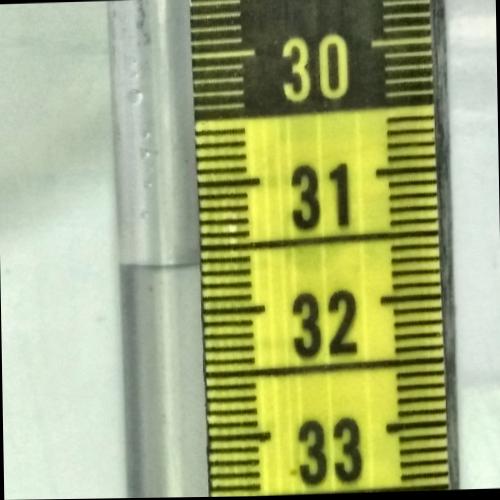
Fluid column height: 31.6 cm